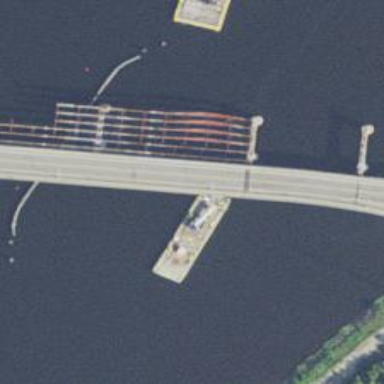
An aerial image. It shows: Pier supporting bridge.